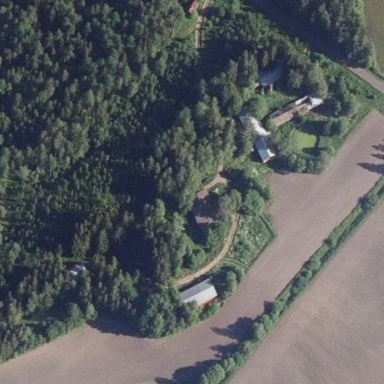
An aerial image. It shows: Farmyard area.